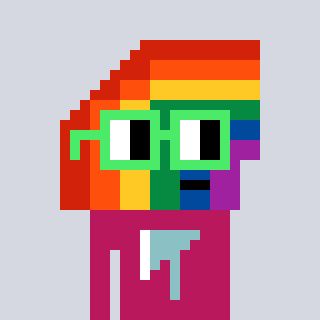
a pixel art character with square light green glasses, a rainbow-shaped head and a darkpink-colored body on a cool background